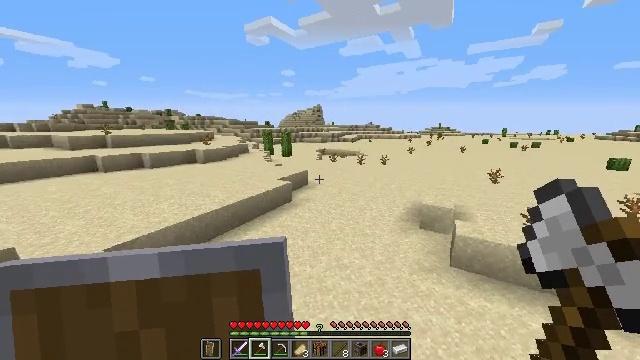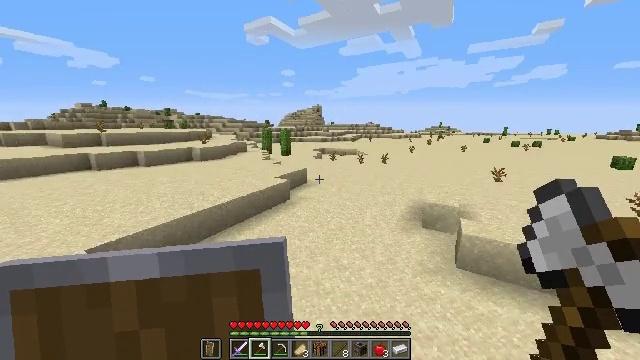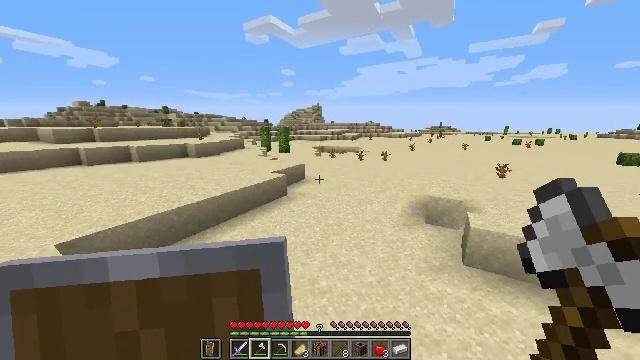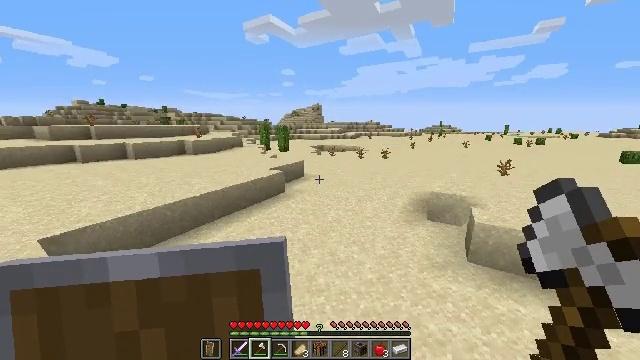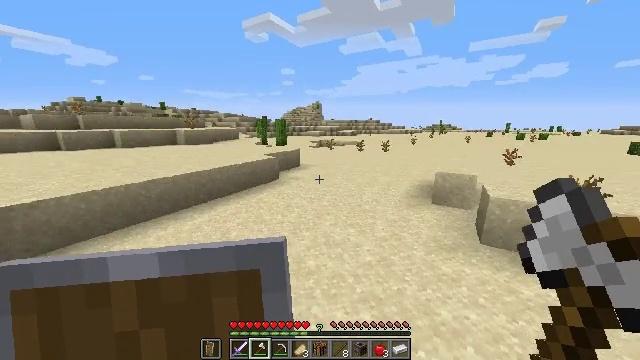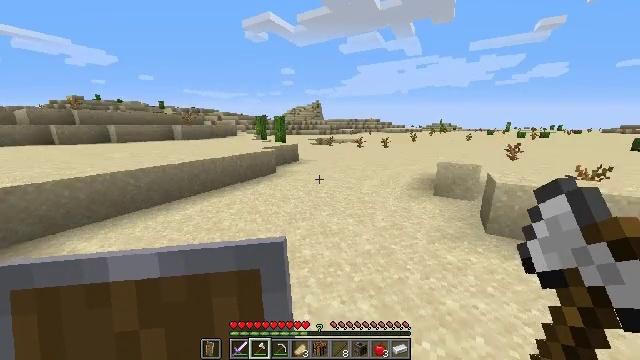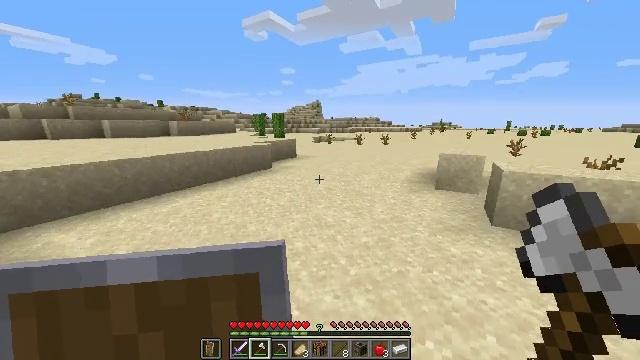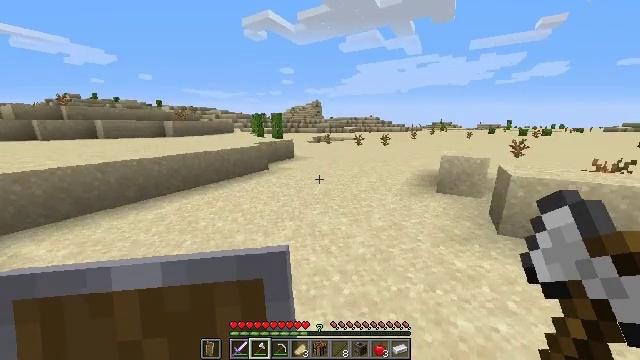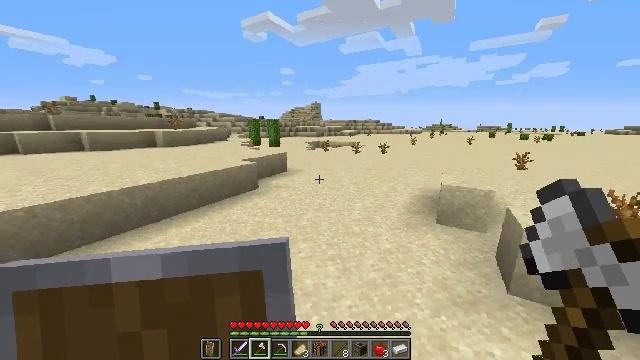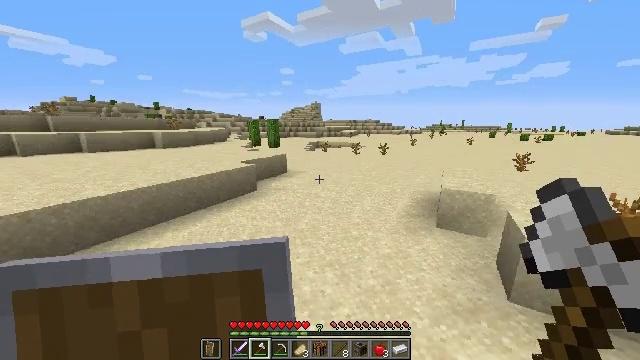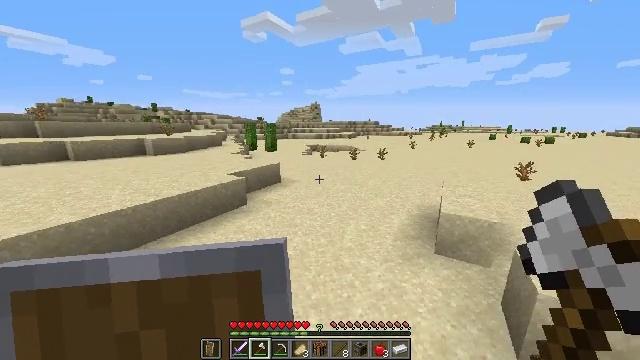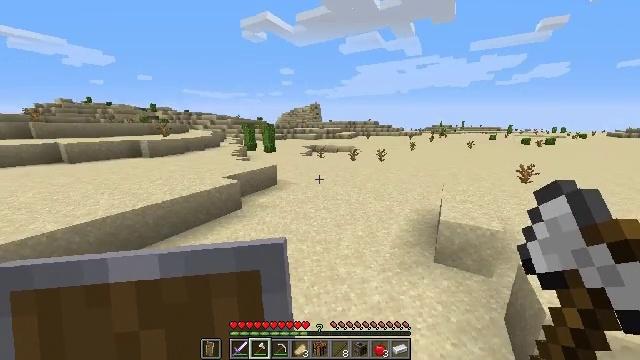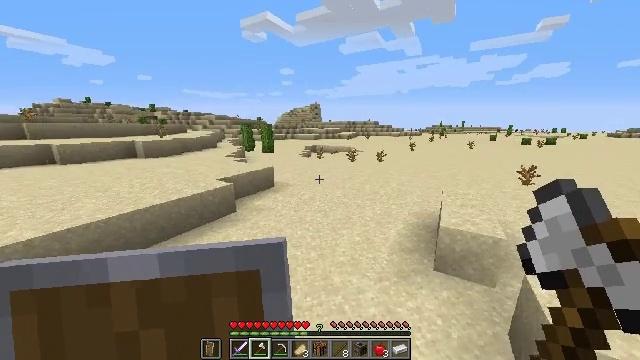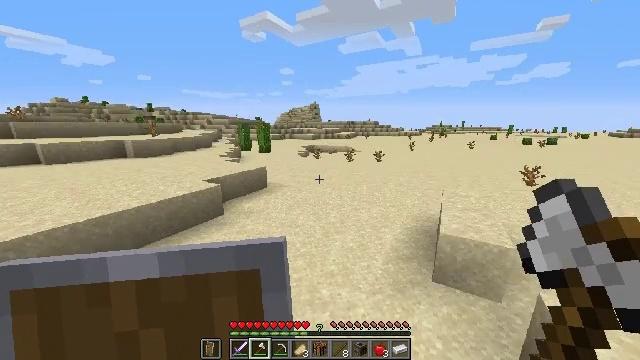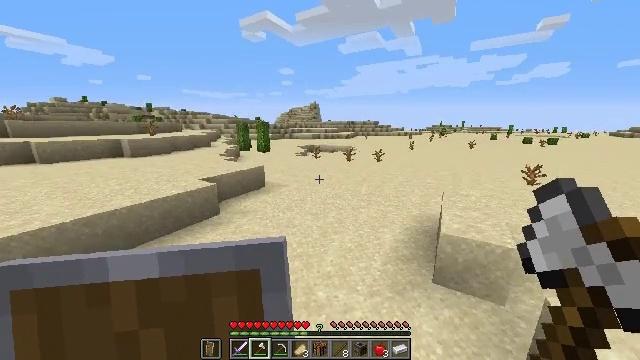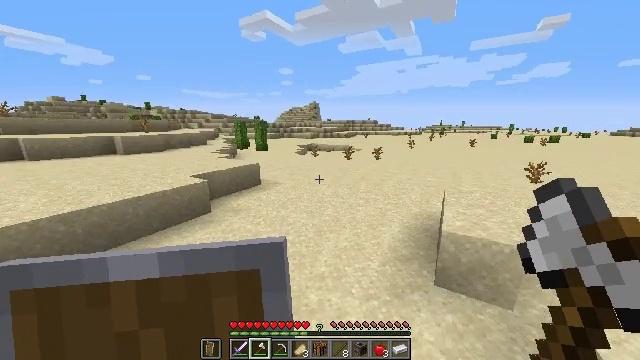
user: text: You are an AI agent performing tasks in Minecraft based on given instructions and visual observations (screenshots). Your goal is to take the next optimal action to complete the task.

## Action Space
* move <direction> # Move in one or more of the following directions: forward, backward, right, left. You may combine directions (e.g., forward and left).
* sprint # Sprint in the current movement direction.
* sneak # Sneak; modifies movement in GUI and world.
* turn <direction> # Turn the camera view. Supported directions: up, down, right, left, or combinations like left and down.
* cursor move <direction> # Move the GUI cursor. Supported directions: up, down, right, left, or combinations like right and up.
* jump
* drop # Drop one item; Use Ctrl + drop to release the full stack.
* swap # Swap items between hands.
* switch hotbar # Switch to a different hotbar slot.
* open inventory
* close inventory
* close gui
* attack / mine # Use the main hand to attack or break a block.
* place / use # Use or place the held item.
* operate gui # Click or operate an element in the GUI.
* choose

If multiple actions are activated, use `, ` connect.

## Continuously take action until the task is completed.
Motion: motion action
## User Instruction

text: Collect sugar cane near water sources.
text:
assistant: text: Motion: move forward and move right, sprint, jump
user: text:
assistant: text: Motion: move forward and move right, sprint, jump
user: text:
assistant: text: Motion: move forward and move right, sprint, jump
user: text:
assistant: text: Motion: move forward and move right, sprint, jump
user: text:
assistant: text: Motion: move forward and move right, sprint, jump
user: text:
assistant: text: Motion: move forward and move right, sprint, jump
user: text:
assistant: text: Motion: move forward and move right, sprint, jump
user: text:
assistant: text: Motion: move forward and move right, sprint, jump
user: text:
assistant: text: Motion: move forward and move right, sprint, jump
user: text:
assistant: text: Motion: move forward and move right, sprint, jump
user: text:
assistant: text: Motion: move forward and move right, sprint, jump
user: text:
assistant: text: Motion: move forward and move right, sprint, jump
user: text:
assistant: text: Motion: move forward and move right, sprint, jump
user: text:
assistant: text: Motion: move forward, sprint, jump
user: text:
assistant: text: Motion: move forward, sprint, jump
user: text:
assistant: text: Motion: move forward, sprint, jump
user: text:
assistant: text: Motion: move forward, sprint, jump
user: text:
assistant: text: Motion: move forward, sprint, jump
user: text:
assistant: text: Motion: move forward, sprint, jump
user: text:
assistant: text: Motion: move forward, sprint, jump
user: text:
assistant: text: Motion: move forward, sprint, jump
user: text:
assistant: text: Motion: move forward, sprint, jump
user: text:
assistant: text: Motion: move forward, sprint, jump
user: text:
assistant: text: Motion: move forward, sprint, jump
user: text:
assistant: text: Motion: move forward and move right, sprint, jump
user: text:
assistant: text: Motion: move forward and move right, sprint, jump
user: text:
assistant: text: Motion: move forward and move right, sprint, jump
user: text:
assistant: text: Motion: move forward and move right, sprint, jump
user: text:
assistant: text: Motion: move forward and move right, sprint, jump
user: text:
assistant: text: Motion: move forward, sprint, jump